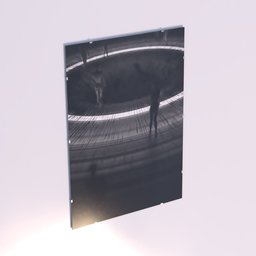
Label: decoration